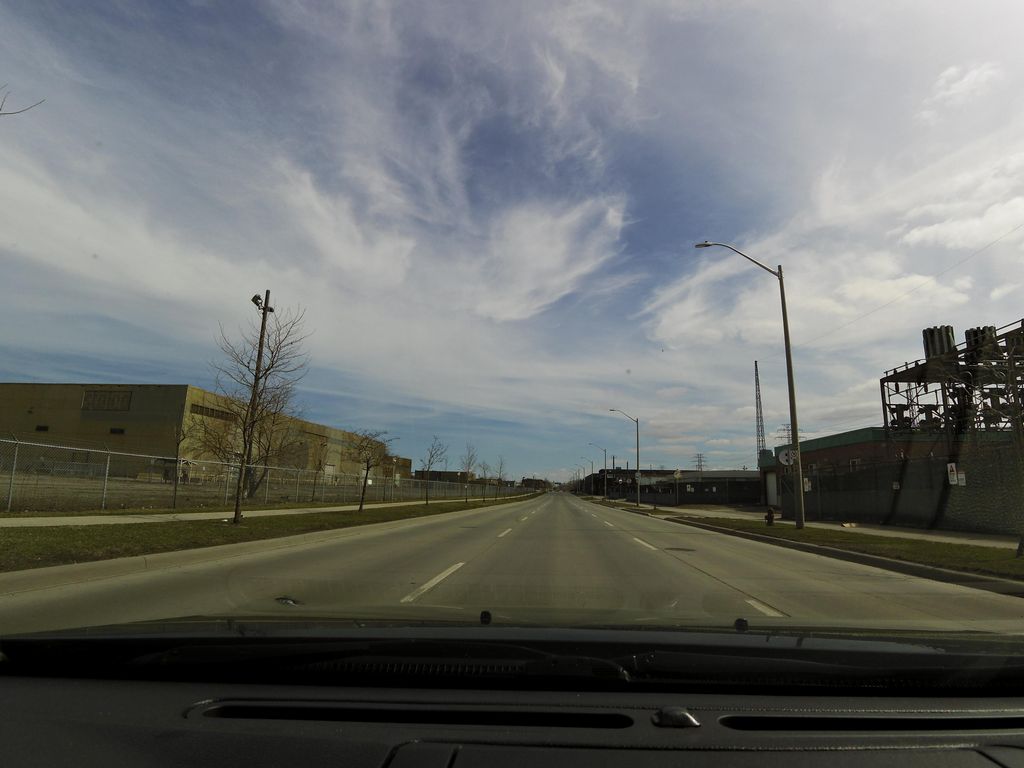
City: hamilton